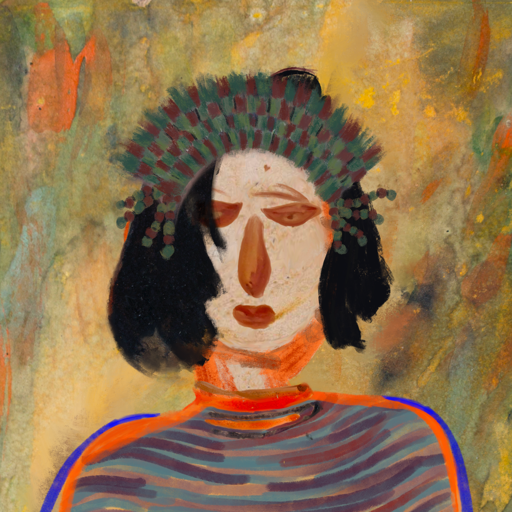
Background: Comrade, Head And Neck Front: Rupkatha, Face Front: Pious_Lady, Bust: Experience, Hair Front: Mosgoul, Head Accessory: After_Raid_Crown, Second Necklace: Blank, Necklace: Experience, Baby: Blank